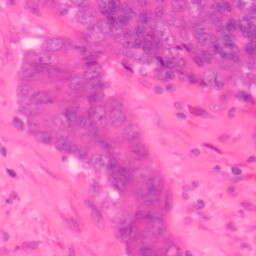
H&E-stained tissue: Colon